Chest X-ray:
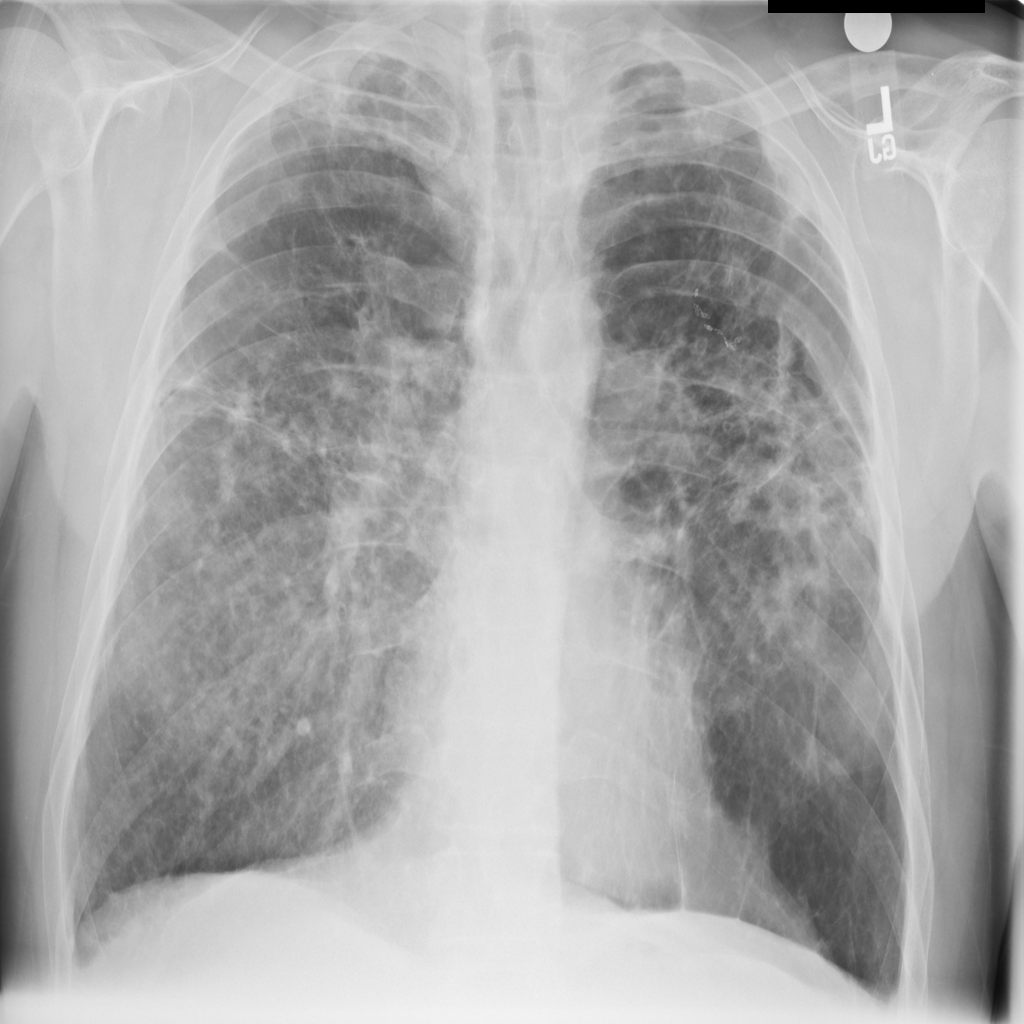
Findings: Fibrosis, Emphysema, Consolidation
No abnormal finding: no